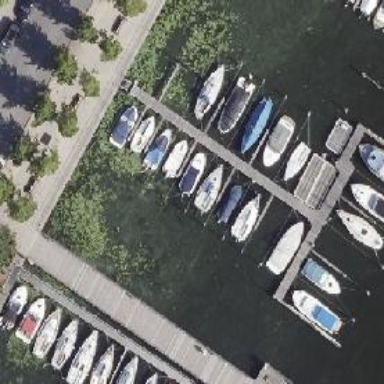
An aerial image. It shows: Marina on leisure land.